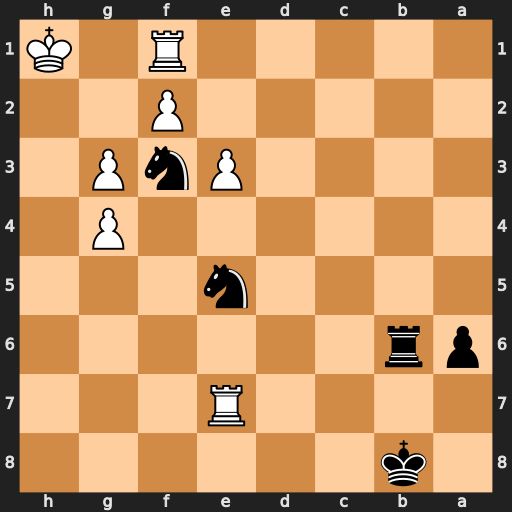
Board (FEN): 1k6/4R3/pr6/4n3/6P1/4PnP1/5P2/5R1K
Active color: b
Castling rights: -
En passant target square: -
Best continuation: Rh6+ Kg2 Rh2#